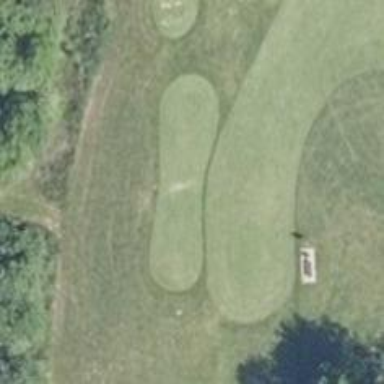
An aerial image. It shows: Golf tee.